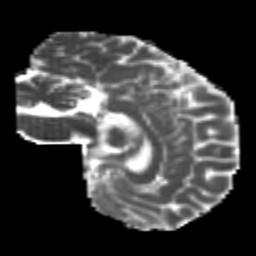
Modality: MD
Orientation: sagittal
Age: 20
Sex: female
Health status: healthy
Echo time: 0.074 s